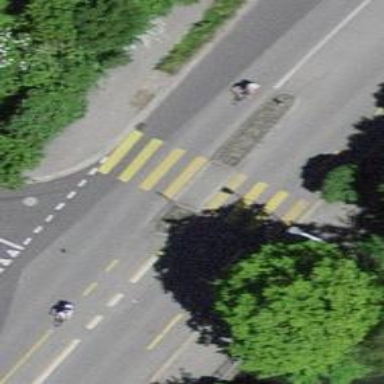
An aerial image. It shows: Uncontrolled crossing with pedestrian island.